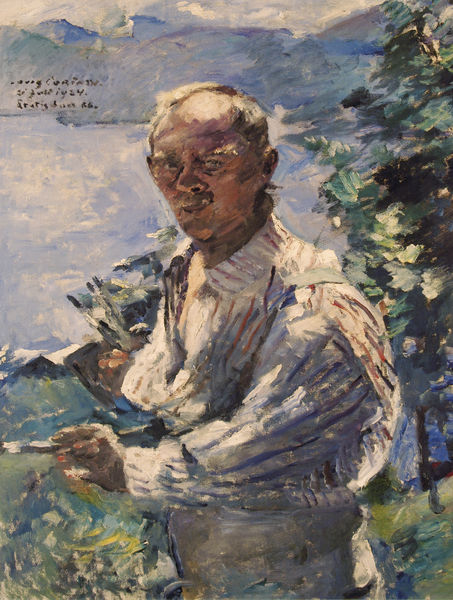
Titel: Großes Selbstportät vor dem Walchensee
Künstler: Lovis Corinth
Standort: München
Institution: Bayerische Staatsgemäldesammlungen
Schlagwörter: baum, berg, blau, blätter, gemälde, hand, himmel, kopf, mann, meer, schatten, wasser, weiß, wolken, bäume, gelb, grün, impressionismus, landschaft, see, ufer, braun, bunt, haar, hell, kariert, licht, mund, nase, ohr, blick, dach, gras, haus, rot, wiese, wolke, expressionismus, alt, anzug, bart, hemd, hose, jacke, augen, gesicht, halten, kragen, bild, bildnis, herr, hände, portrait, porträt, schauen, spiegel, öl, baumstamm, horizont, häuser, natur, pastos, sonne, auge, haare, blatt, en face, garten, deutschland, lächeln, schrift, sommer, spiegelbild, pointilismus, berge, gebirge, gipfel, dächer, farbe, duktus, impressionistisch, inschrift, glatze, gestreift, maler, staffelei, streifen, deutsch, selbstporträt, baumkrone, betrachter, berlin, corinth, lovis, lovis corinth, münchen, alpen, schweiz, künstler, text, selbstbildnis, leinwand, malen, palette, pinsel, sonnig, selbstportrait, pstos, viertelprofil, freund, porträ, hosenträger, getupft, bergsee, sonnelicht, impressionist, malt, walchensee, hande, lächelt, pinseö, selbstprotrait, impressionsitisch, wasesr, schaut, ämann, poirtrait, gestreiftes hemd, sommemr